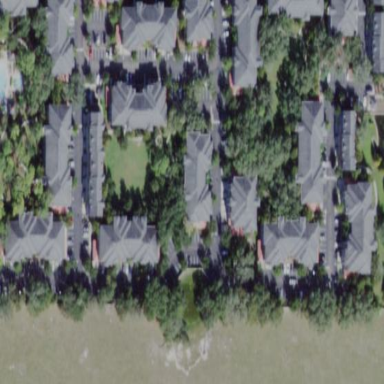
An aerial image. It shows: Residential area with apartments.